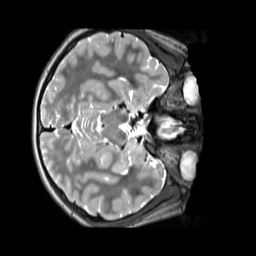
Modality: T2w
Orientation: axial
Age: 13
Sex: male
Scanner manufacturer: siemens
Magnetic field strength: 3 T
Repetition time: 3.2 s
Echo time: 0.408 s